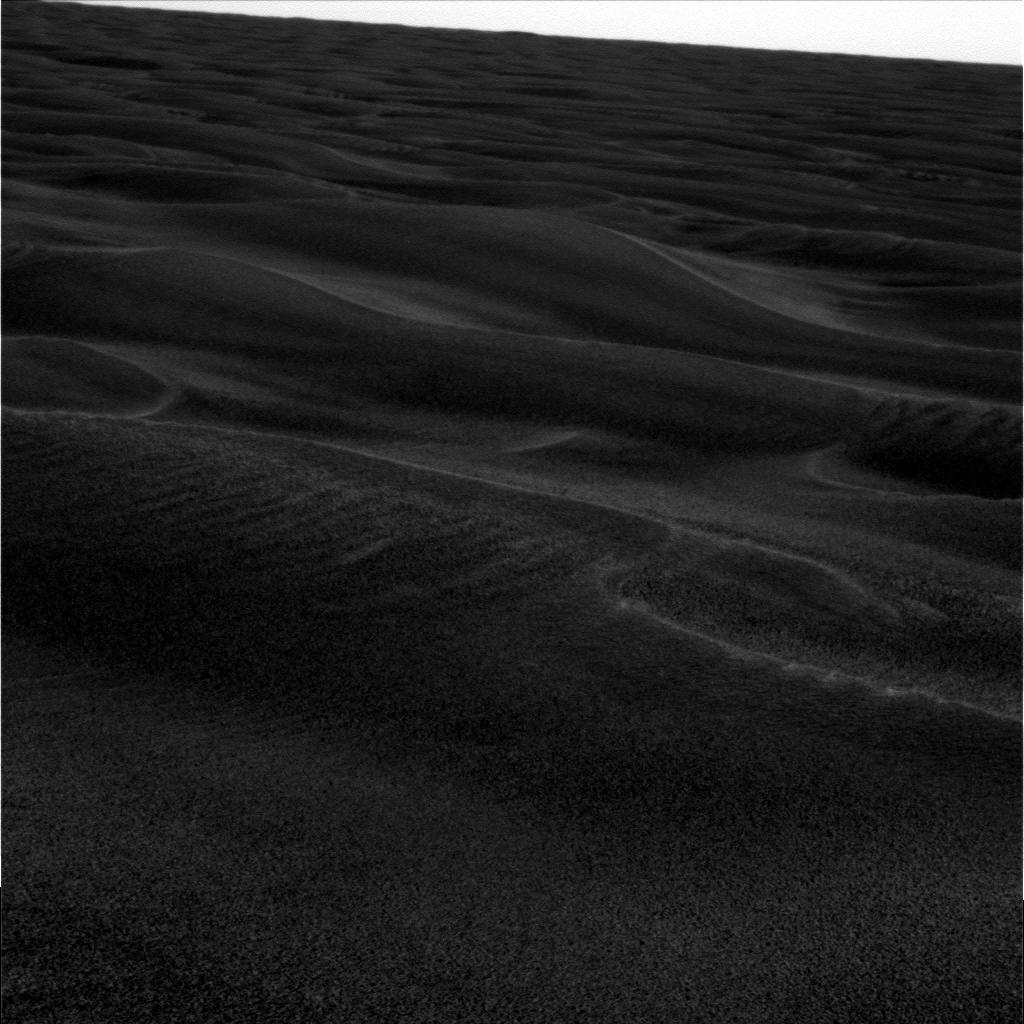
Terrain classes present: Gravel / Sand / Soil, Sky / Distant Mountains